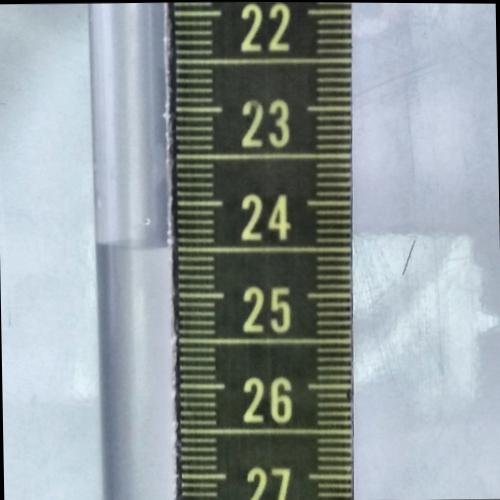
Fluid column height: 24.5 cm